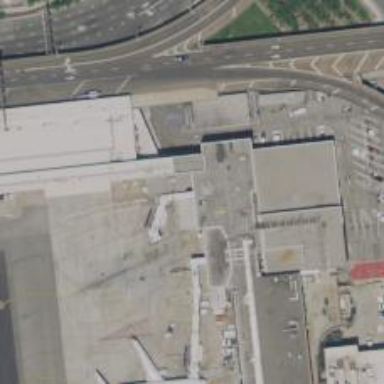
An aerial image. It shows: Airport gate.